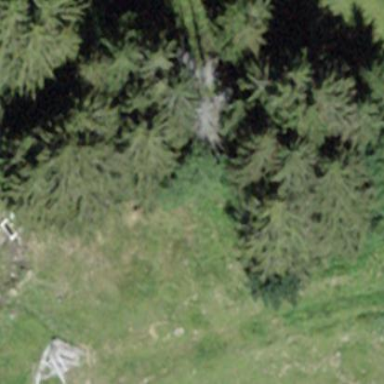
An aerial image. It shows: Forest area.